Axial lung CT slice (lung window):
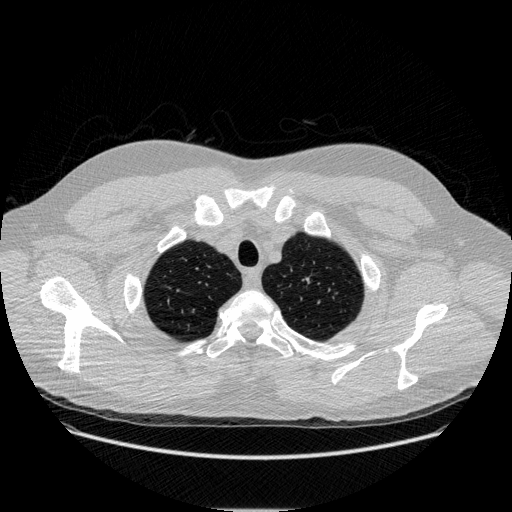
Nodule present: no